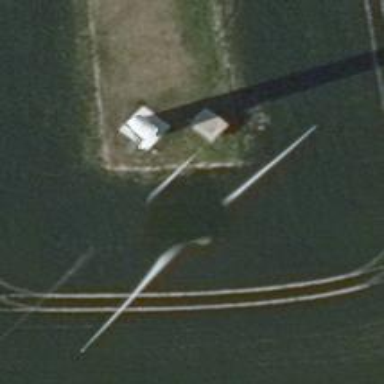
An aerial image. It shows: Wind power generator employing wind turbines.